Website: home-depot
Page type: customer-info-address
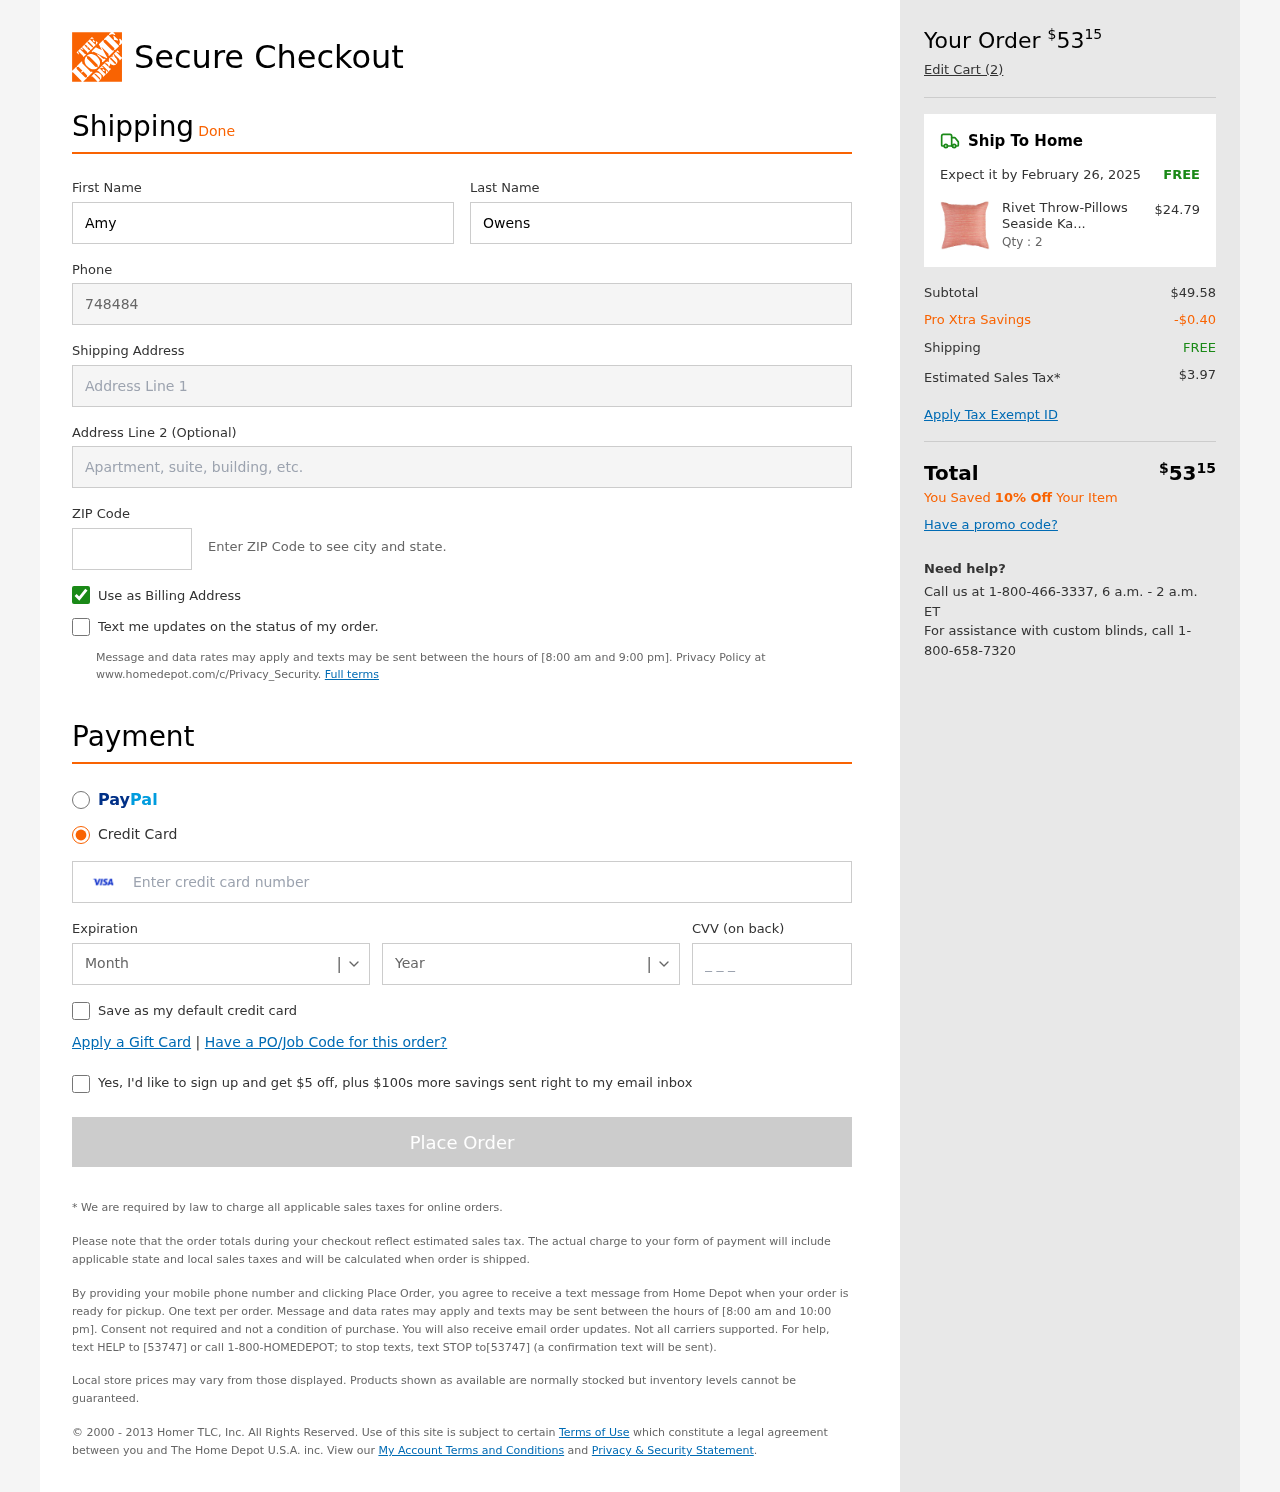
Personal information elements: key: PII_CARD_CVV
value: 150
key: PII_CARD_EXPIRY_MONTH
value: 05
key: PII_CARD_EXPIRY_YEAR
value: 29
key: PII_CARD_NUMBER
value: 4022 2506 2399 0766
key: PII_FIRSTNAME
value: Amy
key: PII_LASTNAME
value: Owens
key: PII_PHONE
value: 7484841238
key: PII_POSTCODE
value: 58632
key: PII_STREET
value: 26797 Cardenas Meadow
Product elements: key: PRODUCT1_NAME
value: Rivet Throw-Pillows Seaside Kawaii Outdoor
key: PRODUCT1_PRICE
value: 24.79
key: PRODUCT1_QUANTITY
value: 2
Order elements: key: ORDER_TOTAL
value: $5315
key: ORDER_NUM_ITEMS
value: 2
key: ORDER_DELIVERY_DATE
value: February 26, 2025
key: ORDER_SHIPPING_COST
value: FREE
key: ORDER_SUBTOTAL
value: $49.58
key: ORDER_DISCOUNT
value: -$0.40
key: ORDER_SHIPPING_COST2
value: FREE
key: ORDER_TAX
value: $3.97
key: ORDER_TOTAL2
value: $5315
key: ORDER_SAVINGS_MESSAGE
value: You Saved 10% Off Your Item